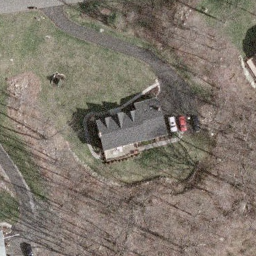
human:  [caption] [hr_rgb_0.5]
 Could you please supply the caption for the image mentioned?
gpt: A villa with lawn surrounded is in the sparse residential area .

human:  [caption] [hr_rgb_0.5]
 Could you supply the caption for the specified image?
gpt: A villa with grey roofs is in the sparse residential area .

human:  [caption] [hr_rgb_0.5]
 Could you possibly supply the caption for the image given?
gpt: A villa with grey roofs is surrounded by lawn in the sparse residential area .

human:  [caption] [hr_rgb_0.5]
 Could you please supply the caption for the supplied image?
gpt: This is a sparse residential area with a villa surrounded by lawn .

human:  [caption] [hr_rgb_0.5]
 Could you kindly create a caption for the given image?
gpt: A villa with lawn surrounded and some cars parked beside .